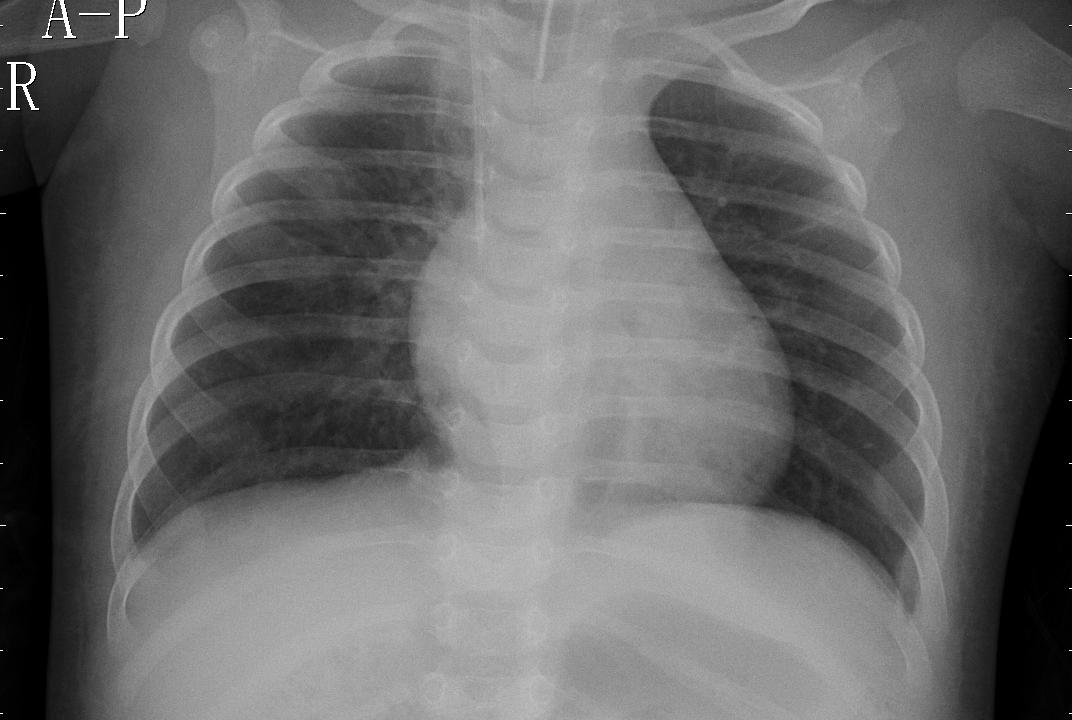
Diagnosis: PNEUMONIA